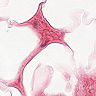
Metastatic tissue present: no